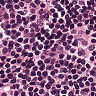
Metastatic tissue present: no